RGB frame:
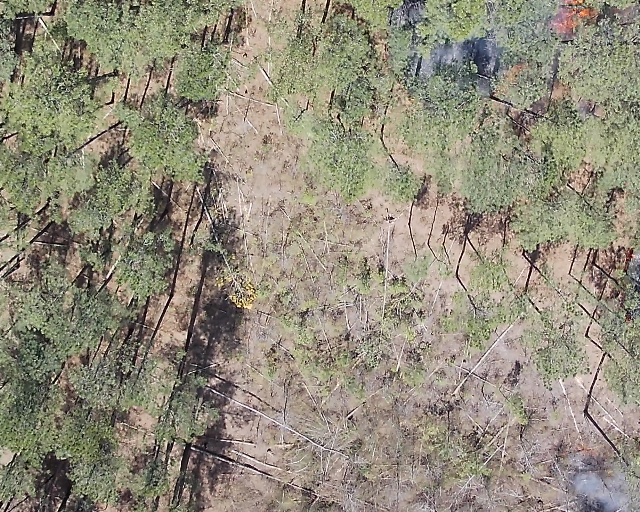
Thermal frame:
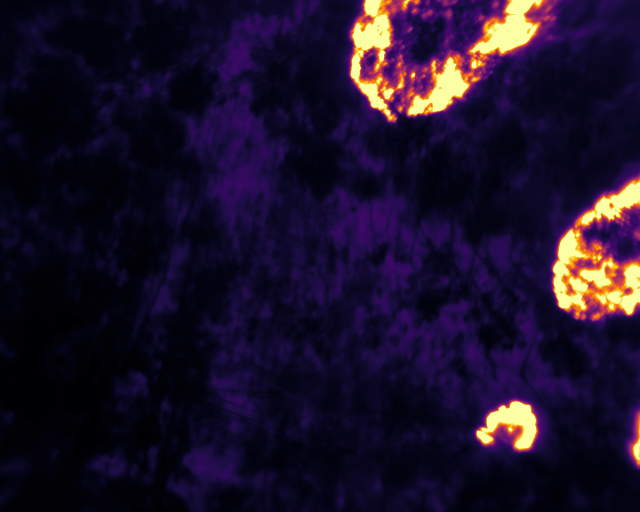
Captured: 2026-02-27 02:35:12
Pixels at or above 80 °C: 23510 (fraction of frame: 0.07175)